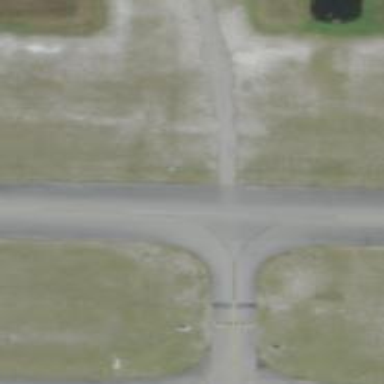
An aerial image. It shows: View of taxiway at the airport.